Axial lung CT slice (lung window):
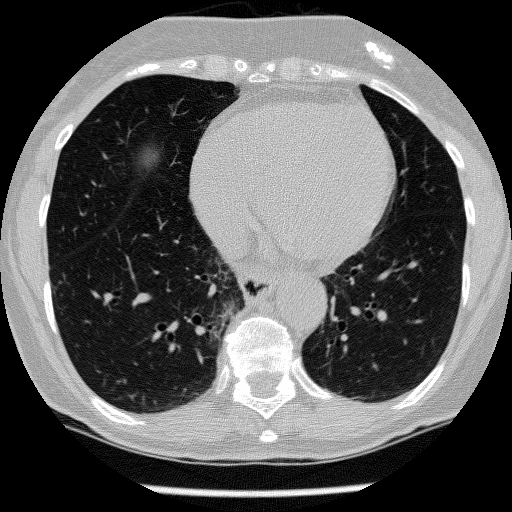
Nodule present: no